Field crop: tomato
Growth stage: 1
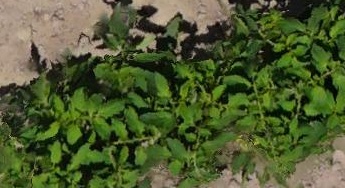
Species: tomato